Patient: sex F, age 76
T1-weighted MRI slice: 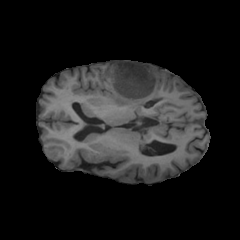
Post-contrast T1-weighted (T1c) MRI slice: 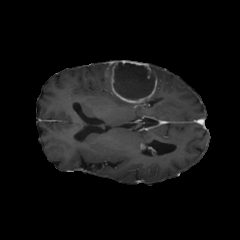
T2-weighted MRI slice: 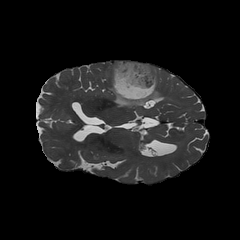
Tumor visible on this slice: yes
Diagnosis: Glioblastoma, IDH-wildtype
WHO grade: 4